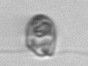
Label: flagellate_morphotype1